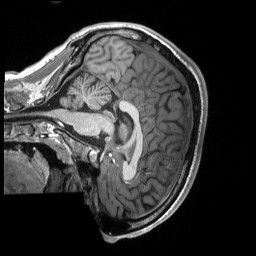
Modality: T1w
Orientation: sagittal
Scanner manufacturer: siemens
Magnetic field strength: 3 T
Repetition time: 2.3 s
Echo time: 0.00298 s